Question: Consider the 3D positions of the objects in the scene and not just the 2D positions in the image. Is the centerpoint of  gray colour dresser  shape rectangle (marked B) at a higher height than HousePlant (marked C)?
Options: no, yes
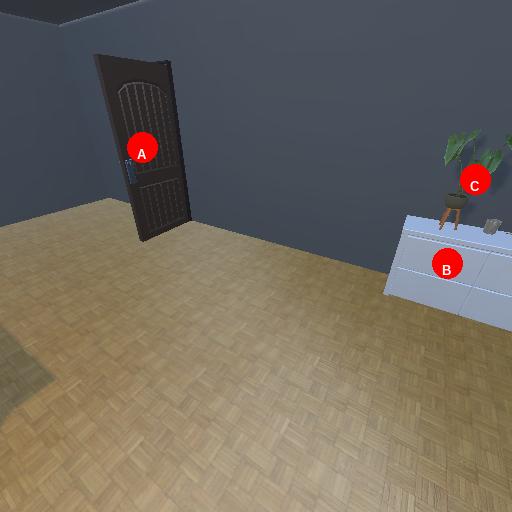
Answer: no